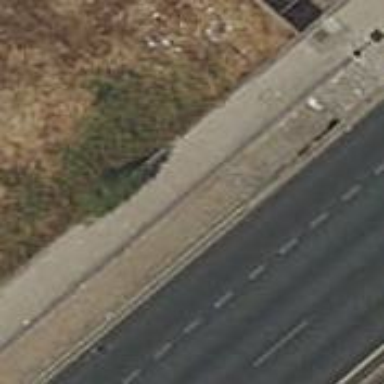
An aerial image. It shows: Footway made of paving stones passing through tunnel.